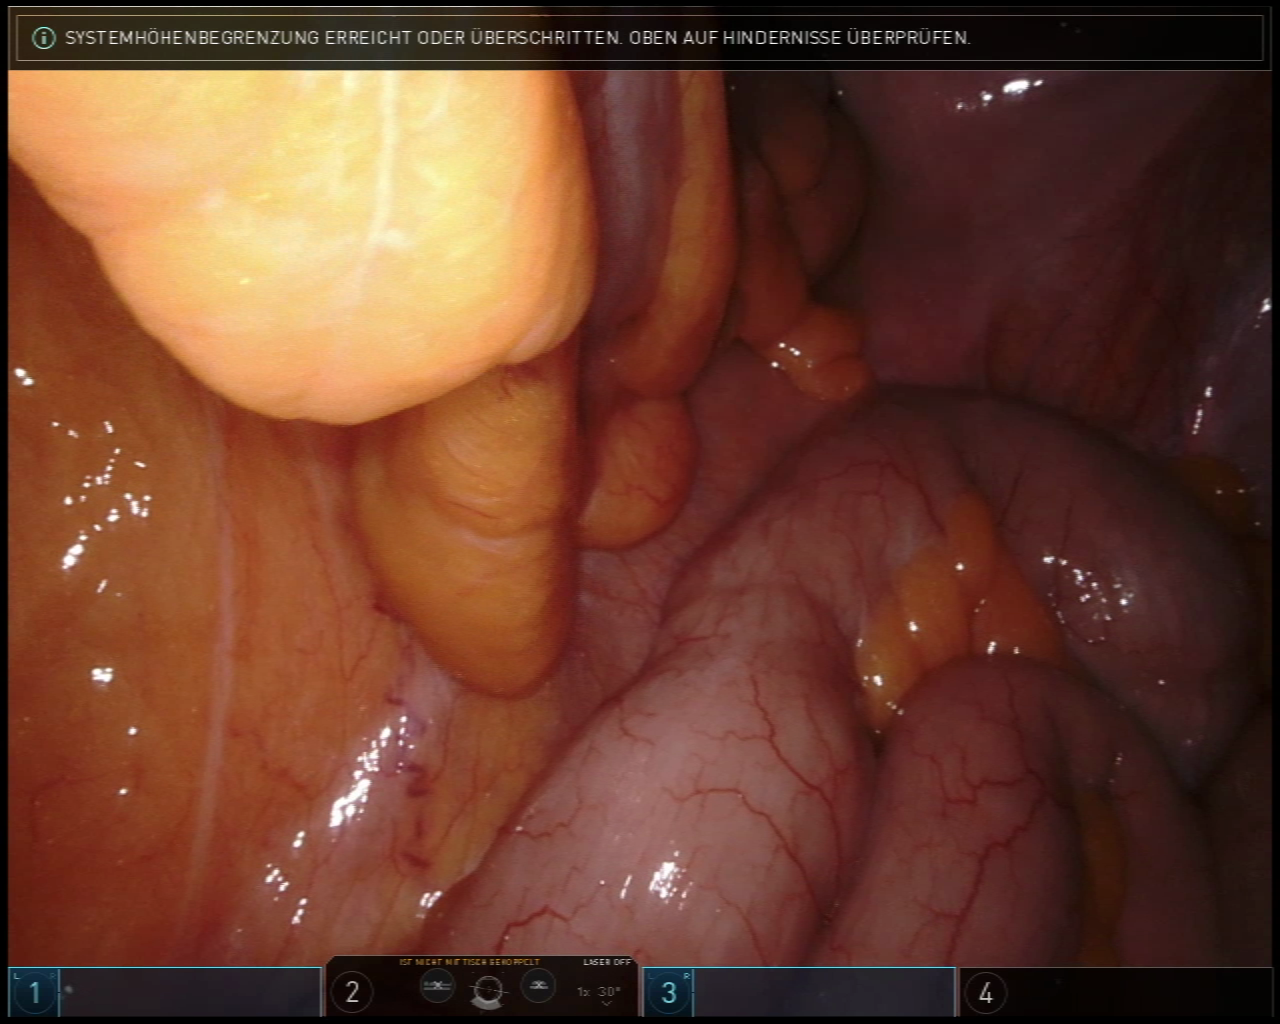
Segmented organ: colon
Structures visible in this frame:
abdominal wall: yes
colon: yes
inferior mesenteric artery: no
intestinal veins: no
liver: no
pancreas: no
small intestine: yes
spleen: no
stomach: no
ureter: no
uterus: no
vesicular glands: no